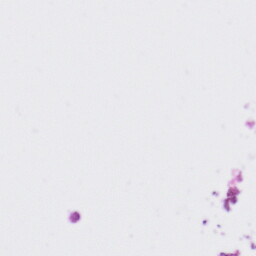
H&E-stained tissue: Liver